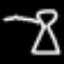
Label: angel